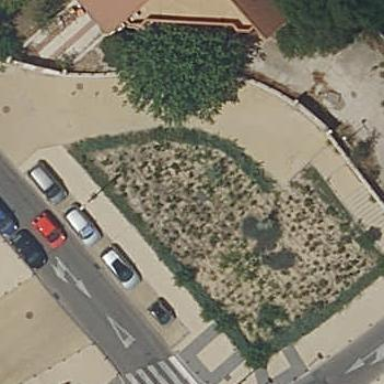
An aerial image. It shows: Garden area designated for leisure land.